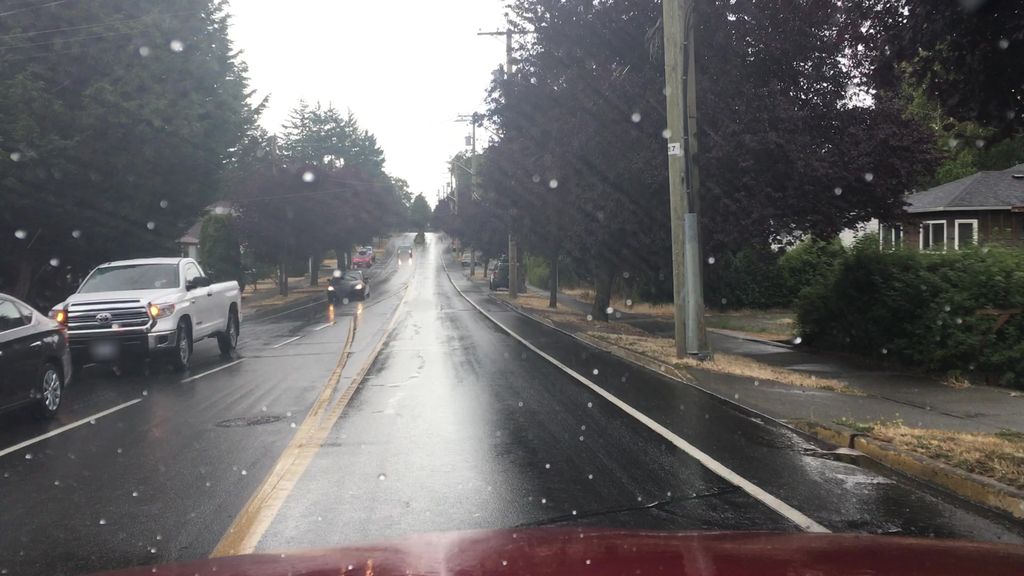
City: victoria